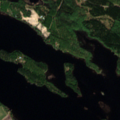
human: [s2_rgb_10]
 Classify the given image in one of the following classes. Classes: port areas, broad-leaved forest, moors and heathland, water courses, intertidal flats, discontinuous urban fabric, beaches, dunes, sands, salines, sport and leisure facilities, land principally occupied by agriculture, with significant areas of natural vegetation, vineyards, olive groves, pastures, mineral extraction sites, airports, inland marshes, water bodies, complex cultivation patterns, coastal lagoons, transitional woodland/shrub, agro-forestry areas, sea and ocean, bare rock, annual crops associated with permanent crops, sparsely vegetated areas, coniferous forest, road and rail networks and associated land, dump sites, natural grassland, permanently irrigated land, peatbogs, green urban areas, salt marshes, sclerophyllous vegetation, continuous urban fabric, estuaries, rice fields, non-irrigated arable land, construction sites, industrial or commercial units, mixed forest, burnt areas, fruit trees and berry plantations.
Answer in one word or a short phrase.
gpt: coniferous forest, mixed forest, water bodies